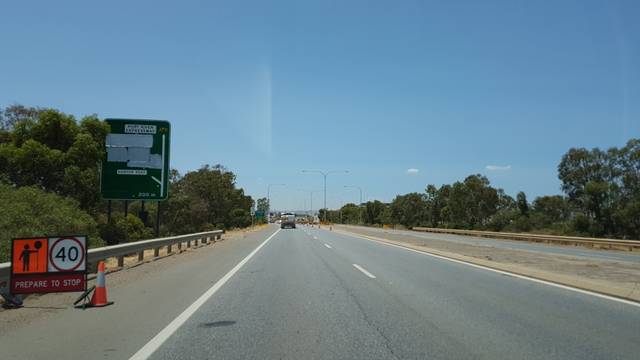
Region: Australia
Coordinates: -34.834, 138.539